Question: I am writing an iPhone game and have it working well with my level data hard coded but I would like to store the level data in a plist a load it at launch. I have never used plists and am having trouble understanding how I should set the plist up based on my data model.
Here is how I have it hard coded now:
(in my appDelegate)
'''
- (void)loadLevels {
//setup NSNumber objects to load into sequences
NSNumber * rID = [[[NSNumber alloc] initWithInt:0] autorelease];
NSNumber * bID = [[[NSNumber alloc] initWithInt:1] autorelease];
NSNumber * gID = [[[NSNumber alloc] initWithInt:2] autorelease];
NSNumber * yID = [[[NSNumber alloc] initWithInt:3] autorelease];
NSNumber * rbID = [[[NSNumber alloc] initWithInt:4] autorelease];
NSNumber * rgID = [[[NSNumber alloc] initWithInt:5] autorelease];
NSNumber * ryID = [[[NSNumber alloc] initWithInt:6] autorelease];
NSNumber * bgID = [[[NSNumber alloc] initWithInt:7] autorelease];
NSNumber * byID = [[[NSNumber alloc] initWithInt:8] autorelease];
NSNumber * gyID = [[[NSNumber alloc] initWithInt:9] autorelease];
//Level One's Sequence
NSMutableArray * aSequence = [[[NSMutableArray alloc] initWithCapacity:1] autorelease];
[aSequence addObject: rID];
[aSequence addObject: bID];
[aSequence addObject: gID];
[aSequence addObject: yID];
[aSequence addObject: rbID];
[aSequence addObject: rgID];
[aSequence addObject: ryID];
[aSequence addObject: bgID];
[aSequence addObject: byID];
[aSequence addObject: gyID];
// Load level One
_levels = [[[NSMutableArray alloc] init] autorelease];
Level *level1 = [[[Level alloc] initWithLevelNum:1 levelSpeed:1.0 levelSequence:aSequence] autorelease];
[_levels addObject:level1];
//do the same thing for subsequent levels//
}
'''
(this is how I have my Level Class implemented)
'''
#import "Level.h"
@implementation Level
@synthesize levelNum = _levelNum;
@synthesize levelSpeed = _levelSpeed;
@synthesize levelSequence = _levelSequence;
- (id)initWithLevelNum:(int)levelNum levelSpeed:(float)levelSpeed levelSequence:(NSMutableArray *)levelSequence {
if ((self = [super init])) {
self.levelNum = levelNum;
self.levelSpeed = levelSpeed;
self.levelSequence = [[[NSMutableArray alloc] initWithArray:levelSequence] autorelease];
}
return self;
}
- (void)dealloc {
[_levelSequence release];
_levelSequence = nil;
[super dealloc];
}
@end
'''
I'm just not getting how to set up a plist to store my data to match my model. Can anyone give me some advise please?
ADDITION:
(here is how I think I need to setup the plist - the data model is simply the three variables initializing my level (above). If you look at my current plist it might be more clear how it is setup, but each level is comprised of: a level number, a level speed, and an array of numbers denoting the required sequence for that level.)

Now, if I do have this setup correctly how do I load the values into my program?
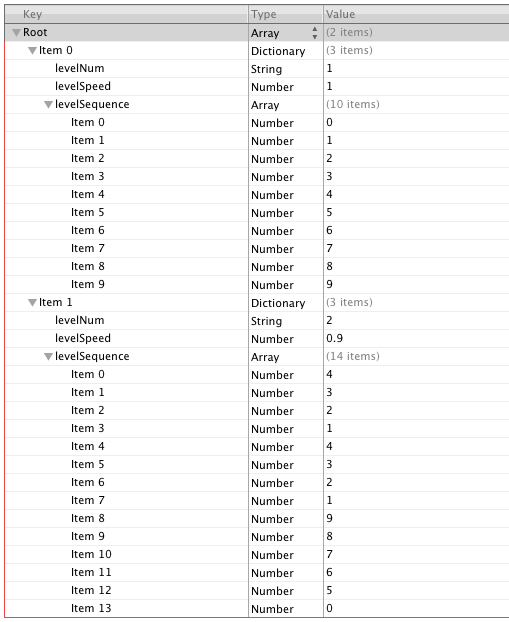
Answer: - Add your plist file as a resource file in your project. Say, it's name is config.plist- Get the path for the resource file. (Though, be careful of [NSBundle mainBundle] as it will not return the unit test bundle in a unit test.)
-
-
-
-
Hope it helps. Please note that I have not compiled the code, so there might be some typos.